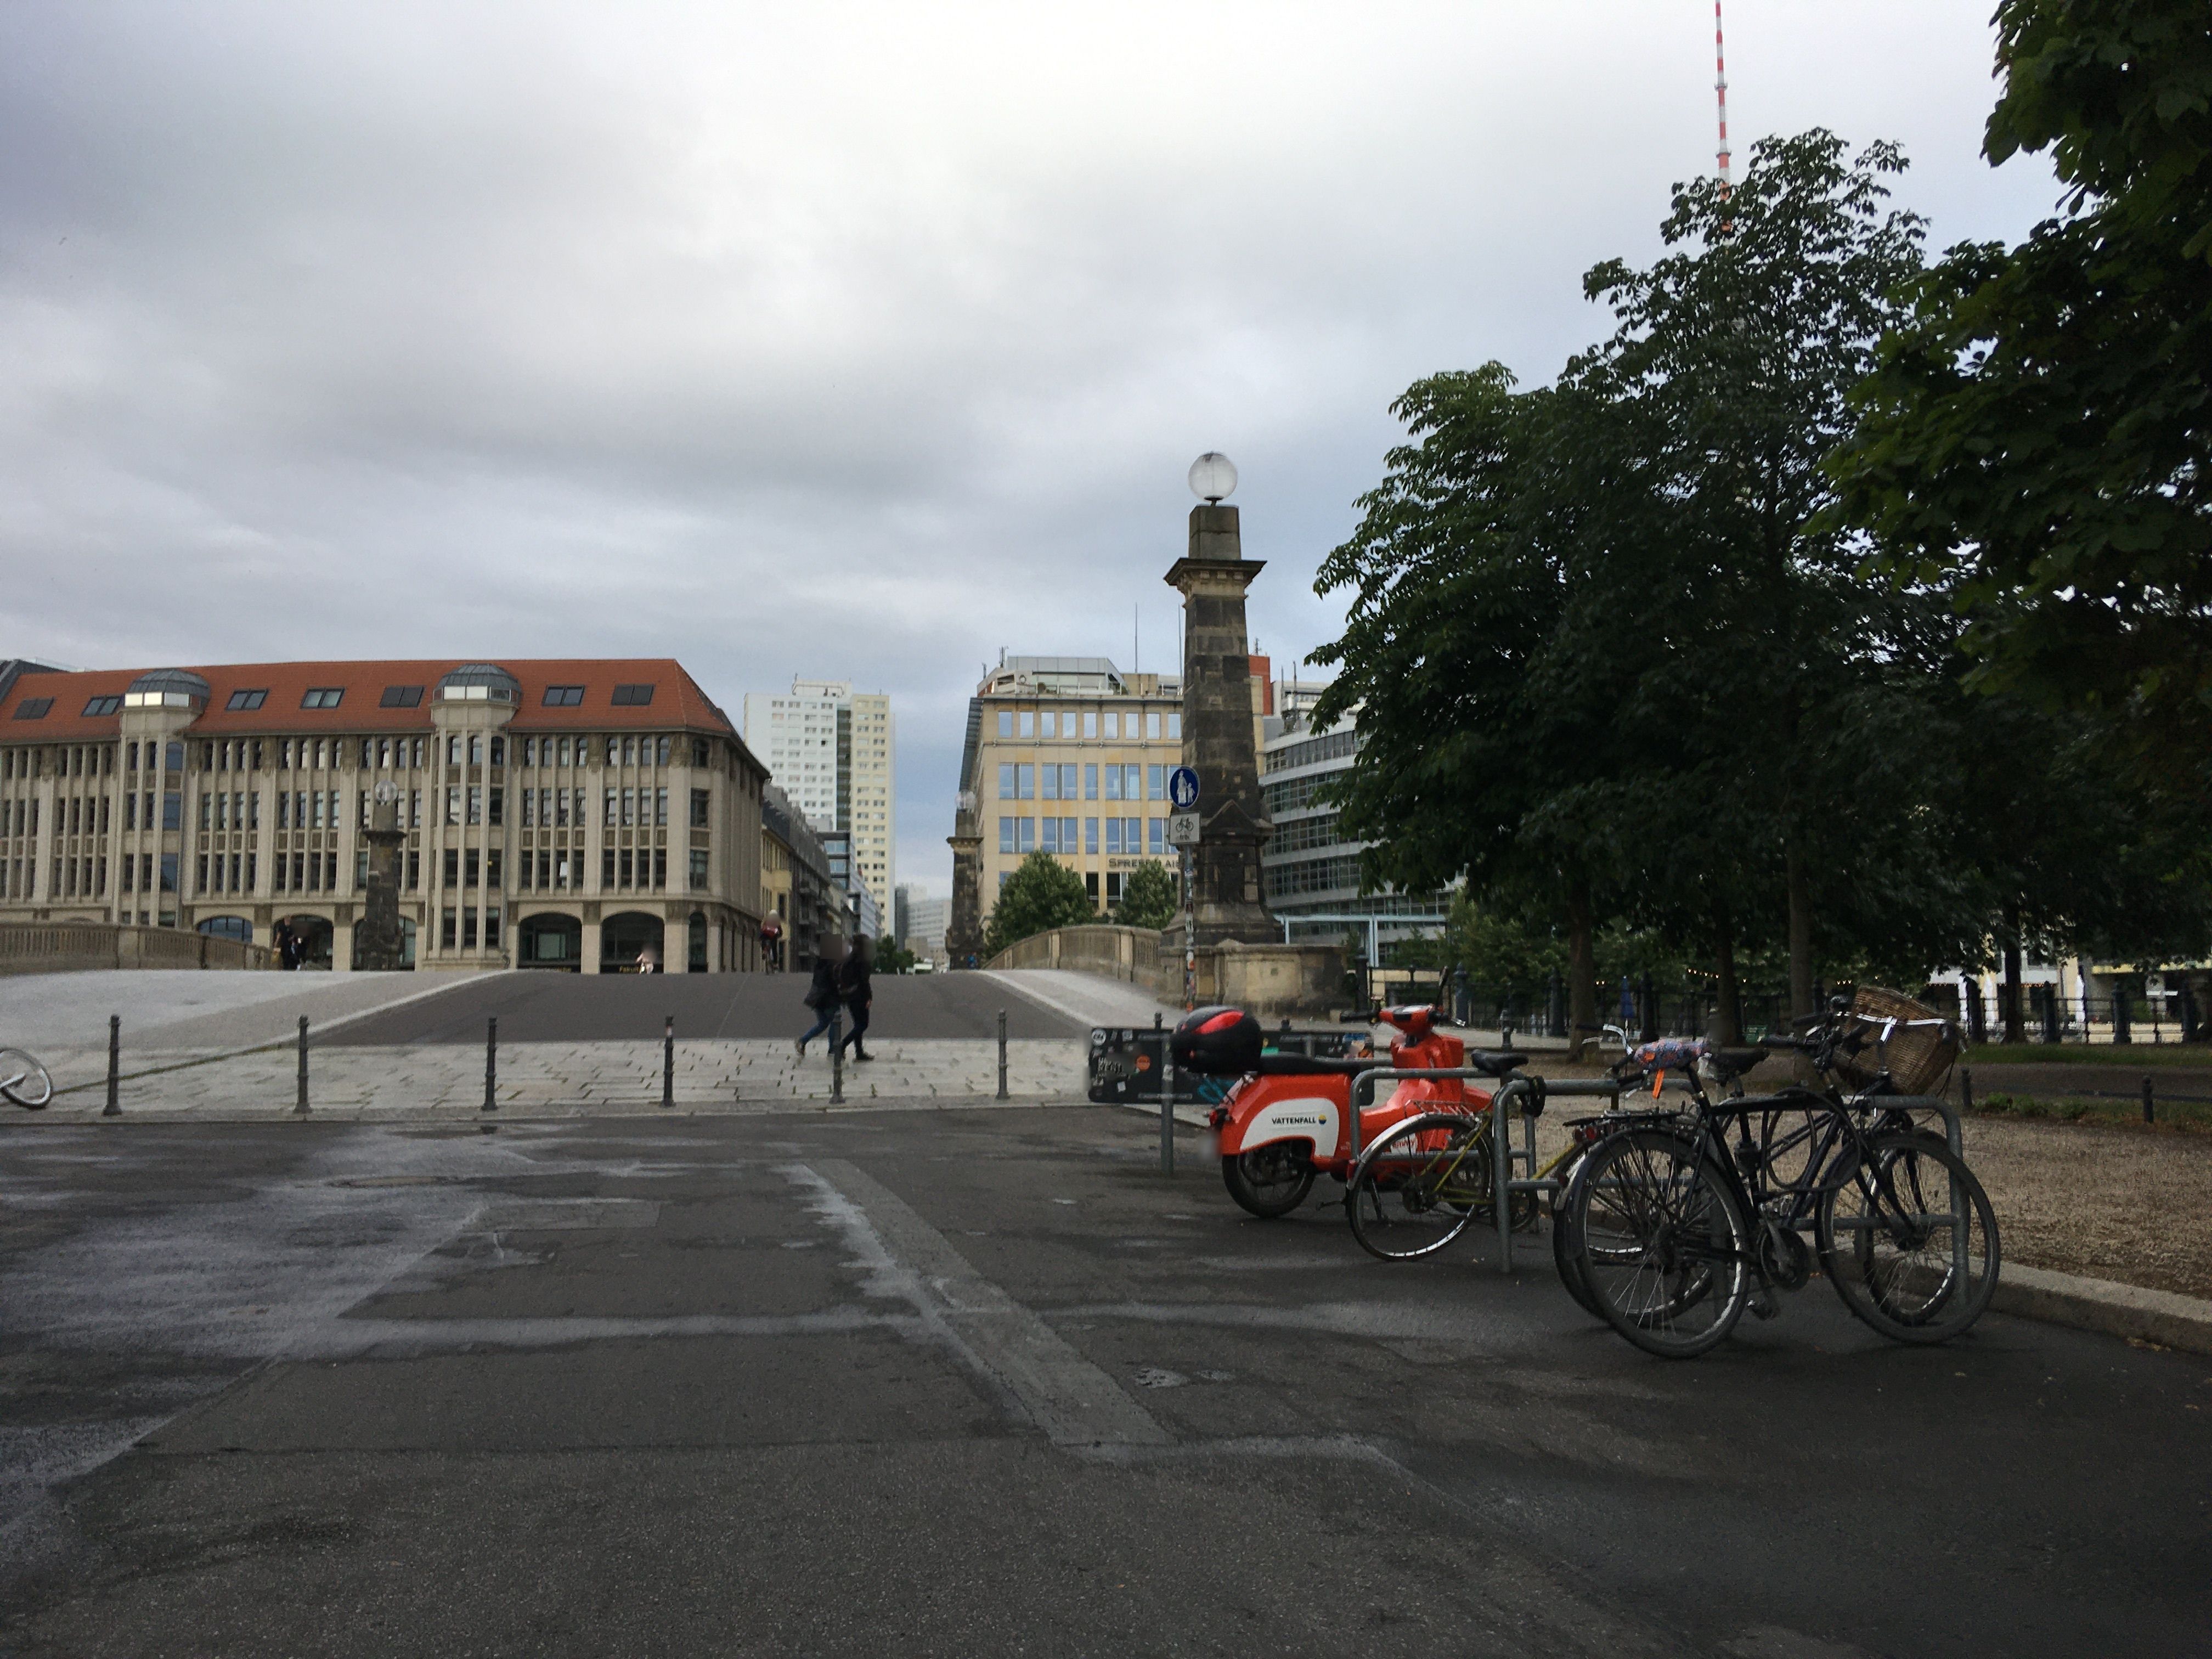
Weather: cloudy
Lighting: day
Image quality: good
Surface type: cycling surface
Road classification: footway, living_street
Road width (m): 13.0
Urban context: urban centre
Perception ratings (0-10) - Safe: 4.29, Lively: 9.19, Beautiful: 8.16, Boring: 7.17, Depressing: 3.45, Wealthy: 9